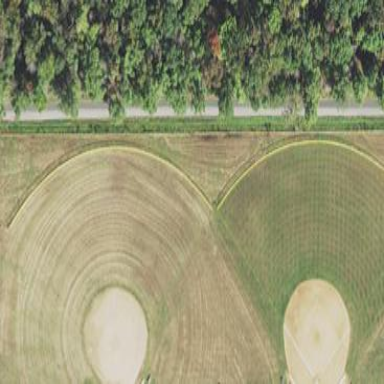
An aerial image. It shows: Softball pitch for leisure land activities.